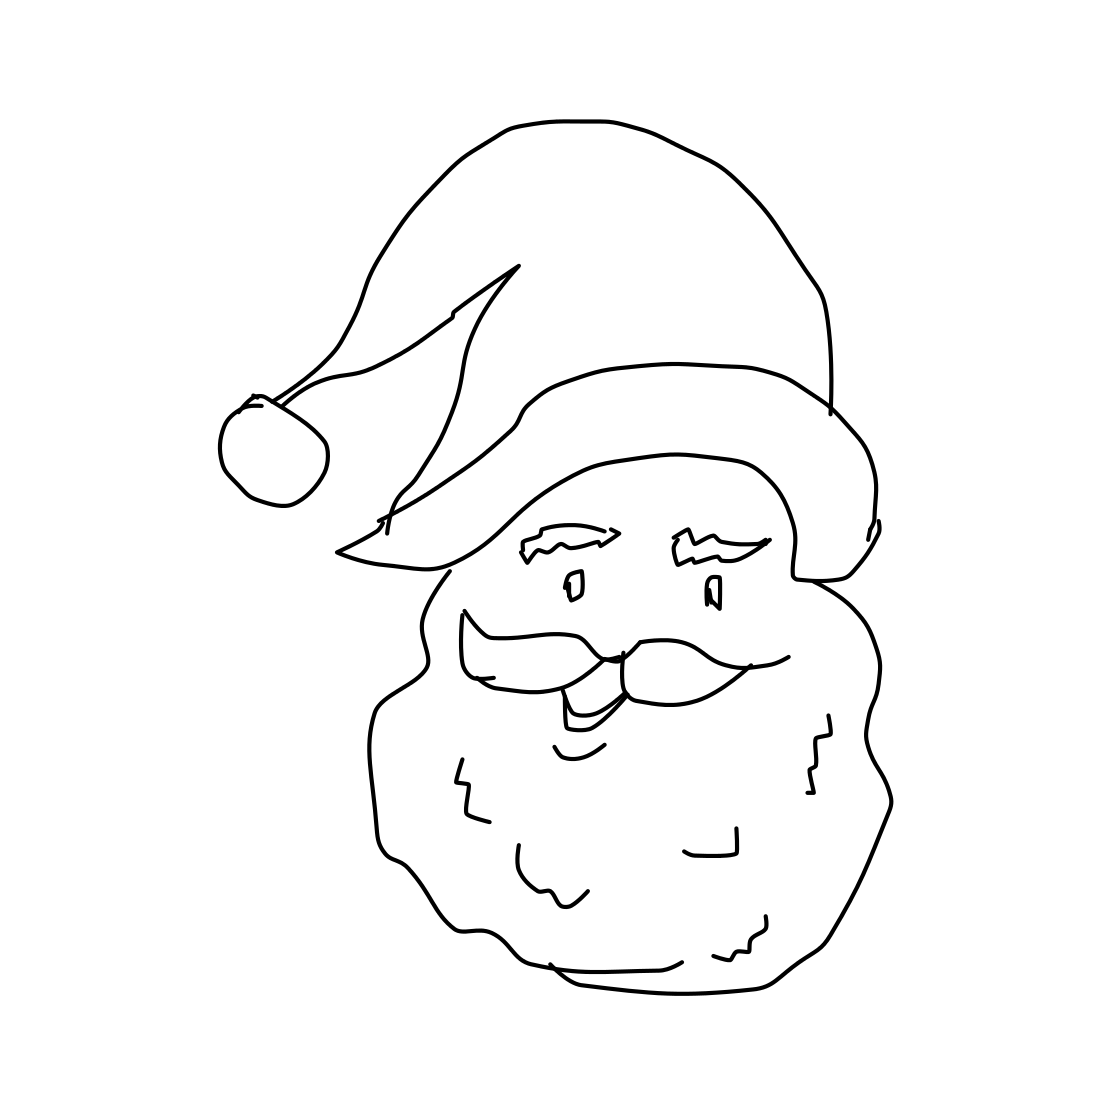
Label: santa claus